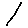
Label: line